Question: I have to take input from the user in CSV format (area,city,state, pincode). I have created 'Map<String, Map<String, Integer>>'. Output should have State name in the first line and each city name along with the count of address in the city in the next lines. A sample of input and output is like in the added image.
Input and Output Sample Picture

'''
import java.io.BufferedReader;
import java.io.IOException;
import java.io.InputStreamReader;
import java.util.ArrayList;
import java.util.LinkedHashMap;
import java.util.Map;
public class Main {
public static void main(String args[]) throws IOException {
Map<String, Map<String, Integer>> address1 = new LinkedHashMap<String, Map<String, Integer>>();
BufferedReader br = new BufferedReader(new InputStreamReader(System.in));
System.out.println("Enter the number of address:");
int n = Integer.parseInt(br.readLine());
for(int i = 1; i <= n; i++) {
Map<String, Integer> address2 = new LinkedHashMap<String, Integer>();
System.out.println("Enter the address:");
String input[] = br.readLine().split(",");
if(address2.containsKey(input[1])) {
address2.replace(input[1], (address2.get(input[1]) + 1));
}
else {
address2.put(input[1], 1);
}
address1.put(input[2], address2);
}
br.close();
System.out.println("Number of entries in city/state wise:");
ArrayList<Object> data = new ArrayList<Object>(address1.keySet());
ArrayList<Object> data2 = new ArrayList<Object>(address1.values());
for(int i = 0; i < address1.size(); i++) {
Object obj = data.get(i);
System.out.println("State:" + obj + "
");
for(int j = 0; j < data2.size(); j++) {
Object obj2 = data2.get(j);
System.out.print("City:" + obj2 + "
");
}
}
}
}
'''
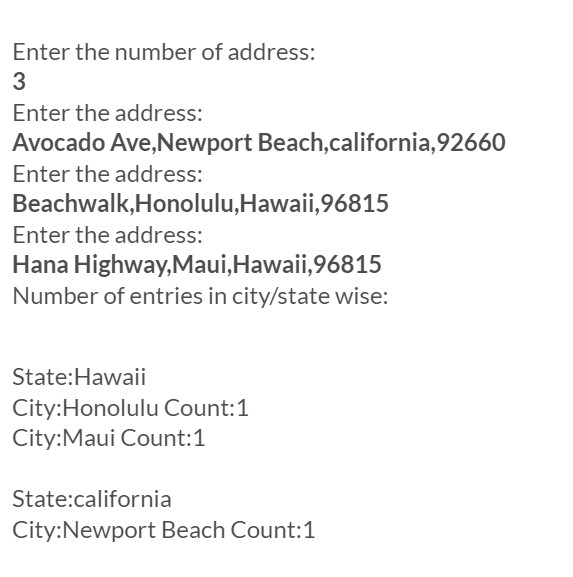
Answer: For the sake of simplicity, the below code assumes that all input, entered by the user, is valid.
Consider using class <URL> for getting input from the user.
(More explanations after the below code.)
'''
import java.util.HashMap;
import java.util.Map;
import java.util.Scanner;
public class Main {
public static void main(String[] args) {
try (Scanner stdin = new Scanner(System.in)) {
int n = stdin.nextInt();
stdin.nextLine();
Map<String, Map<String, Integer>> states = new HashMap<>();
int count;
for (int i = 0; i < n; i++) {
System.out.print("Enter address: ");
String line = stdin.nextLine();
String[] fields = line.split(",");
Map<String, Integer> cities = states.get(fields[2]);
if (cities == null) {
cities = new HashMap<>();
states.put(fields[2], cities);
}
if (cities.containsKey(fields[1])) {
count = cities.get(fields[1]);
}
else {
count = 0;
}
cities.put(fields[1], count + 1);
}
for (String state : states.keySet()) {
System.out.println("State: " + state);
Map<String, Integer> citys = states.get(state);
for (String city : citys.keySet()) {
System.out.printf("City: %s Count: %d%n", city, citys.get(city));
}
}
}
}
}
'''
In the code in your question, you are creating a new 'address2' map for each line entered by the user. When you create a new 'Map', it is empty, i.e. it has no entries. You want to create a new 'address2' map only if there is no entry for the in the address entered by the user, otherwise you want the existing 'address2' map. If 'address1' map does contain an entry for the , then method <URL> returns null. Similarly for 'address2' map: if it does not contain an entry for the city, its 'get' method will also return null.
Also refer to <URL> regarding using class 'Scanner'.
Here is a sample run of the above code:
'''
3
Enter address: Avocado Ave,Newport Beach,california,92660
Enter address: Beachwalk,Honolulu,Hawaii,96815
Enter address: Hana Highway,Maui,Hawaii,96815
State: Hawaii
City: Honolulu Count: 1
City: Maui Count: 1
State: california
City: Newport Beach Count: 1
'''